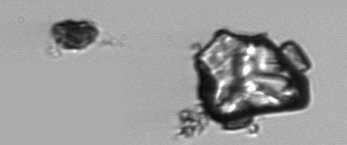
Label: Delphineis